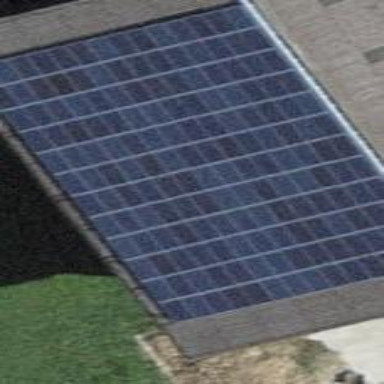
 consisting of solar photovoltaic panels."